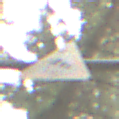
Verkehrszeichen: SeitenwindVonLinks
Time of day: MorningAfternoon
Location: Outdoor (Nature)
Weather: Overcast
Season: Winter
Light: Natural